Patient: sex M, age 50
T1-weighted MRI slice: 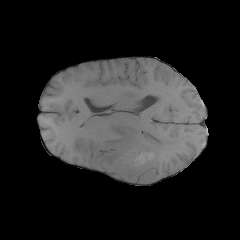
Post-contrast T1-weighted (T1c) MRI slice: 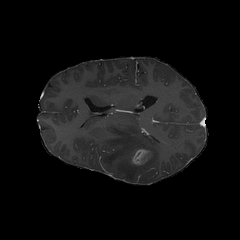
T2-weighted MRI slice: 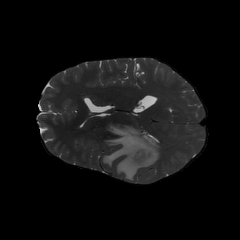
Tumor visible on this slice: yes
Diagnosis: Glioblastoma, IDH-wildtype
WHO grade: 4